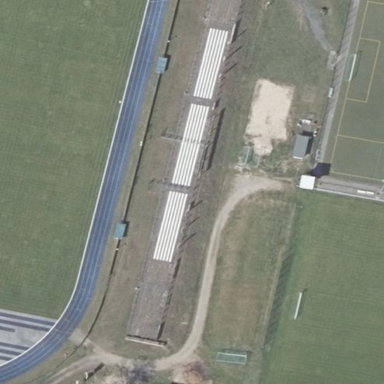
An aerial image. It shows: Bleachers on leisure land.